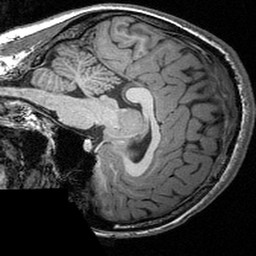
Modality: T1w
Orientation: sagittal
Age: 21
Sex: female
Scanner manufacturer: siemens
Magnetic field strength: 3 T
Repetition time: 2.53 s
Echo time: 0.00309 s